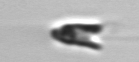
Label: Chrysochromulina_lanceolata